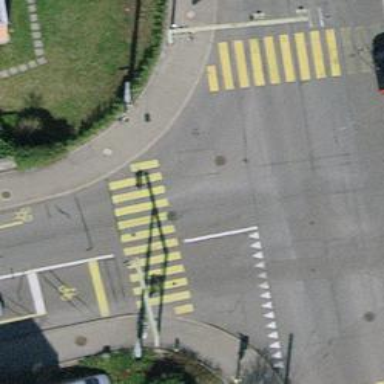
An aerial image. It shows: Road crossing with traffic signals.